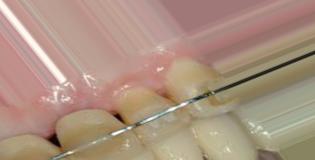
Condition: Tooth Discoloration